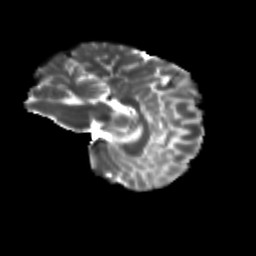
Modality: T2w
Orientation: sagittal
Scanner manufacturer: siemens
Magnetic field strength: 3 T
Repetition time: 9.2 s
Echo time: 0.084 s